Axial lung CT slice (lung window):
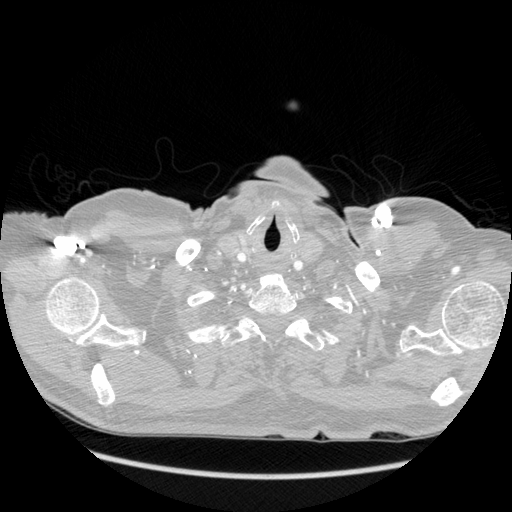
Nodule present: no